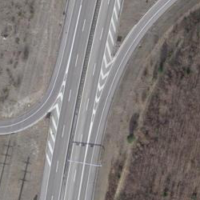
EUNIS habitat code: 57
Species observed at this site:
Pseudochorthippus parallelus